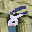
Label: 8